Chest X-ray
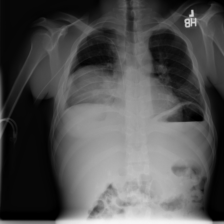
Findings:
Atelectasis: negative
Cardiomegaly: negative
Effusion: positive
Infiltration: positive
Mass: negative
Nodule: negative
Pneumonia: negative
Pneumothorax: negative
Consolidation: negative
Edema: negative
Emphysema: negative
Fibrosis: negative
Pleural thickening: negative
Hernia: negative